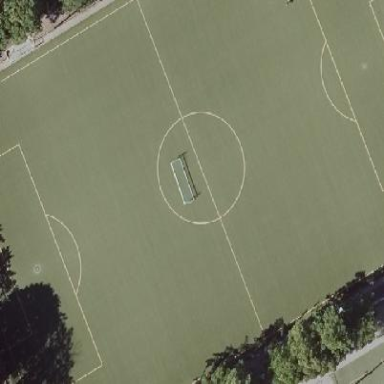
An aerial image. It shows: Soccer pitch with artificial turf designed for leisure and sports activities.